Question: I have an iframe browser instance on my site which I've scaled down the content of using the answers found from this <URL>. I noticed that because I am using CSS zoom and transform properties,
I am getting extra whitespace around my iframe browser instance. The populated iframe plus the white space around it encompass the original width and height of my iframe (before being shrunk by transform and zoom).
This is what the result looks like:

Notice that the grey highlighted part is the original non-iframe part of the page. The iframe is the non-highlighted part of the page. Inside the original iframe, there is the scaled down browser instance and the extra white space around it.
What is the best way to get rid of this white space or is there a different way to scale down my iframe so that the extra white space is not created?
This is my current CSS:
'''
#iframe {
width: 800px;
height: 800px;
border; 1px solid black;
zoom: 1.00;
-moz-transform: scale(0.65);
-moz-transform-origin: 0 0;
-o-transform: scale(0.65);
-o-transform-origin: 0 0;
-webkit-transform: scale(0.65);
-webkit-transform-origin: 0 0;
}
'''
and HTML:
'''
<iframe id = 'iframe' src = 'http://www.wsj.com'></iframe>
'''
Thanks!
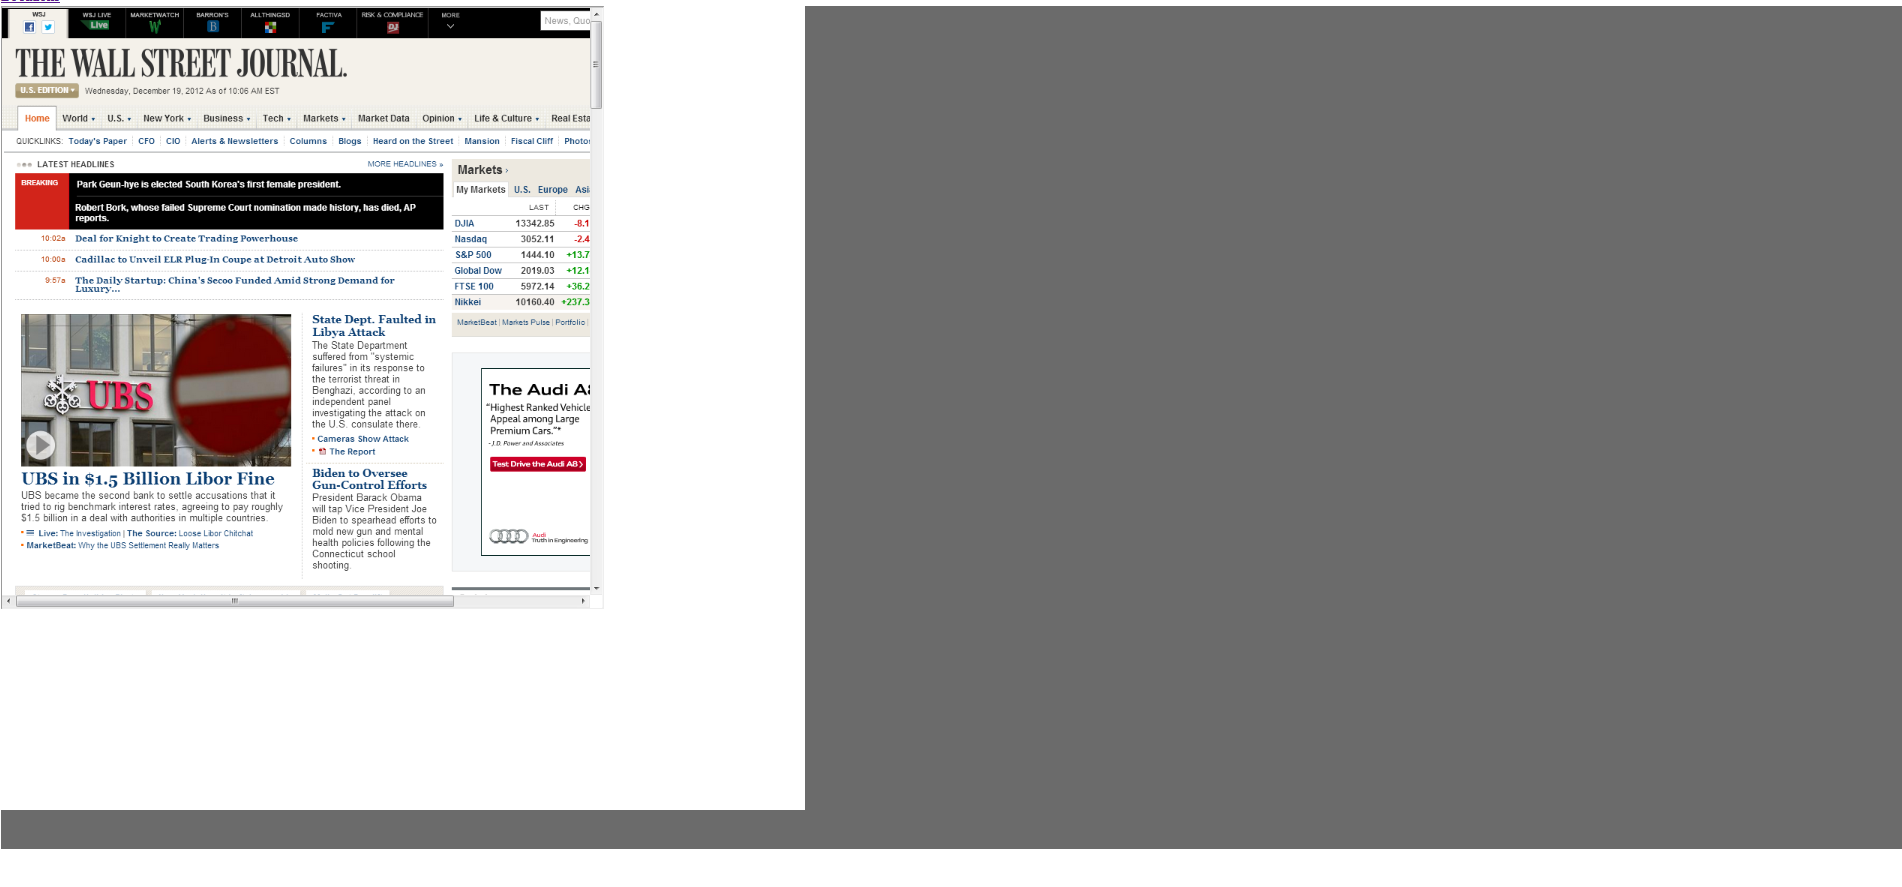
Answer: I created a Div to encompass the iFrame. The Div acts as a restrictive perimeter for the iFrame and the extra white space is eliminated.
CSS:
'''
#iframe {
width: 1100px;
height: 1000px;
border: 1px solid black;
zoom: 1.00;
-moz-transform: scale(0.65);
-moz-transform-origin: 0 0;
-o-transform: scale(0.65);
-o-transform-origin: 0 0;
-webkit-transform: scale(0.65);
-webkit-transform-origin: 0 0;
}
#iframetest {
width: 715px;
height: 650px;
margin: 10px;
border-style: solid;
border-width: 10px;
}
#iframetest a {
position: absolute;
top: -16px;
right: -16px;
}
'''
HTML:
'''
echo "<div id = 'iframetest' style = 'display: none'>
<iframe id = 'iframe' src = 'http://www.wsj.com'></iframe>
<a href = 'javascript: closeiframe();'><img src = 'images/exitbutton.png'
width = '22px' height = '22px'>
</a>
</div>";
'''